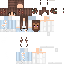
A female human skin with pale skin, wearing brown long hair dressed in a blue tshirt and red pants, featuring a closed mouth.